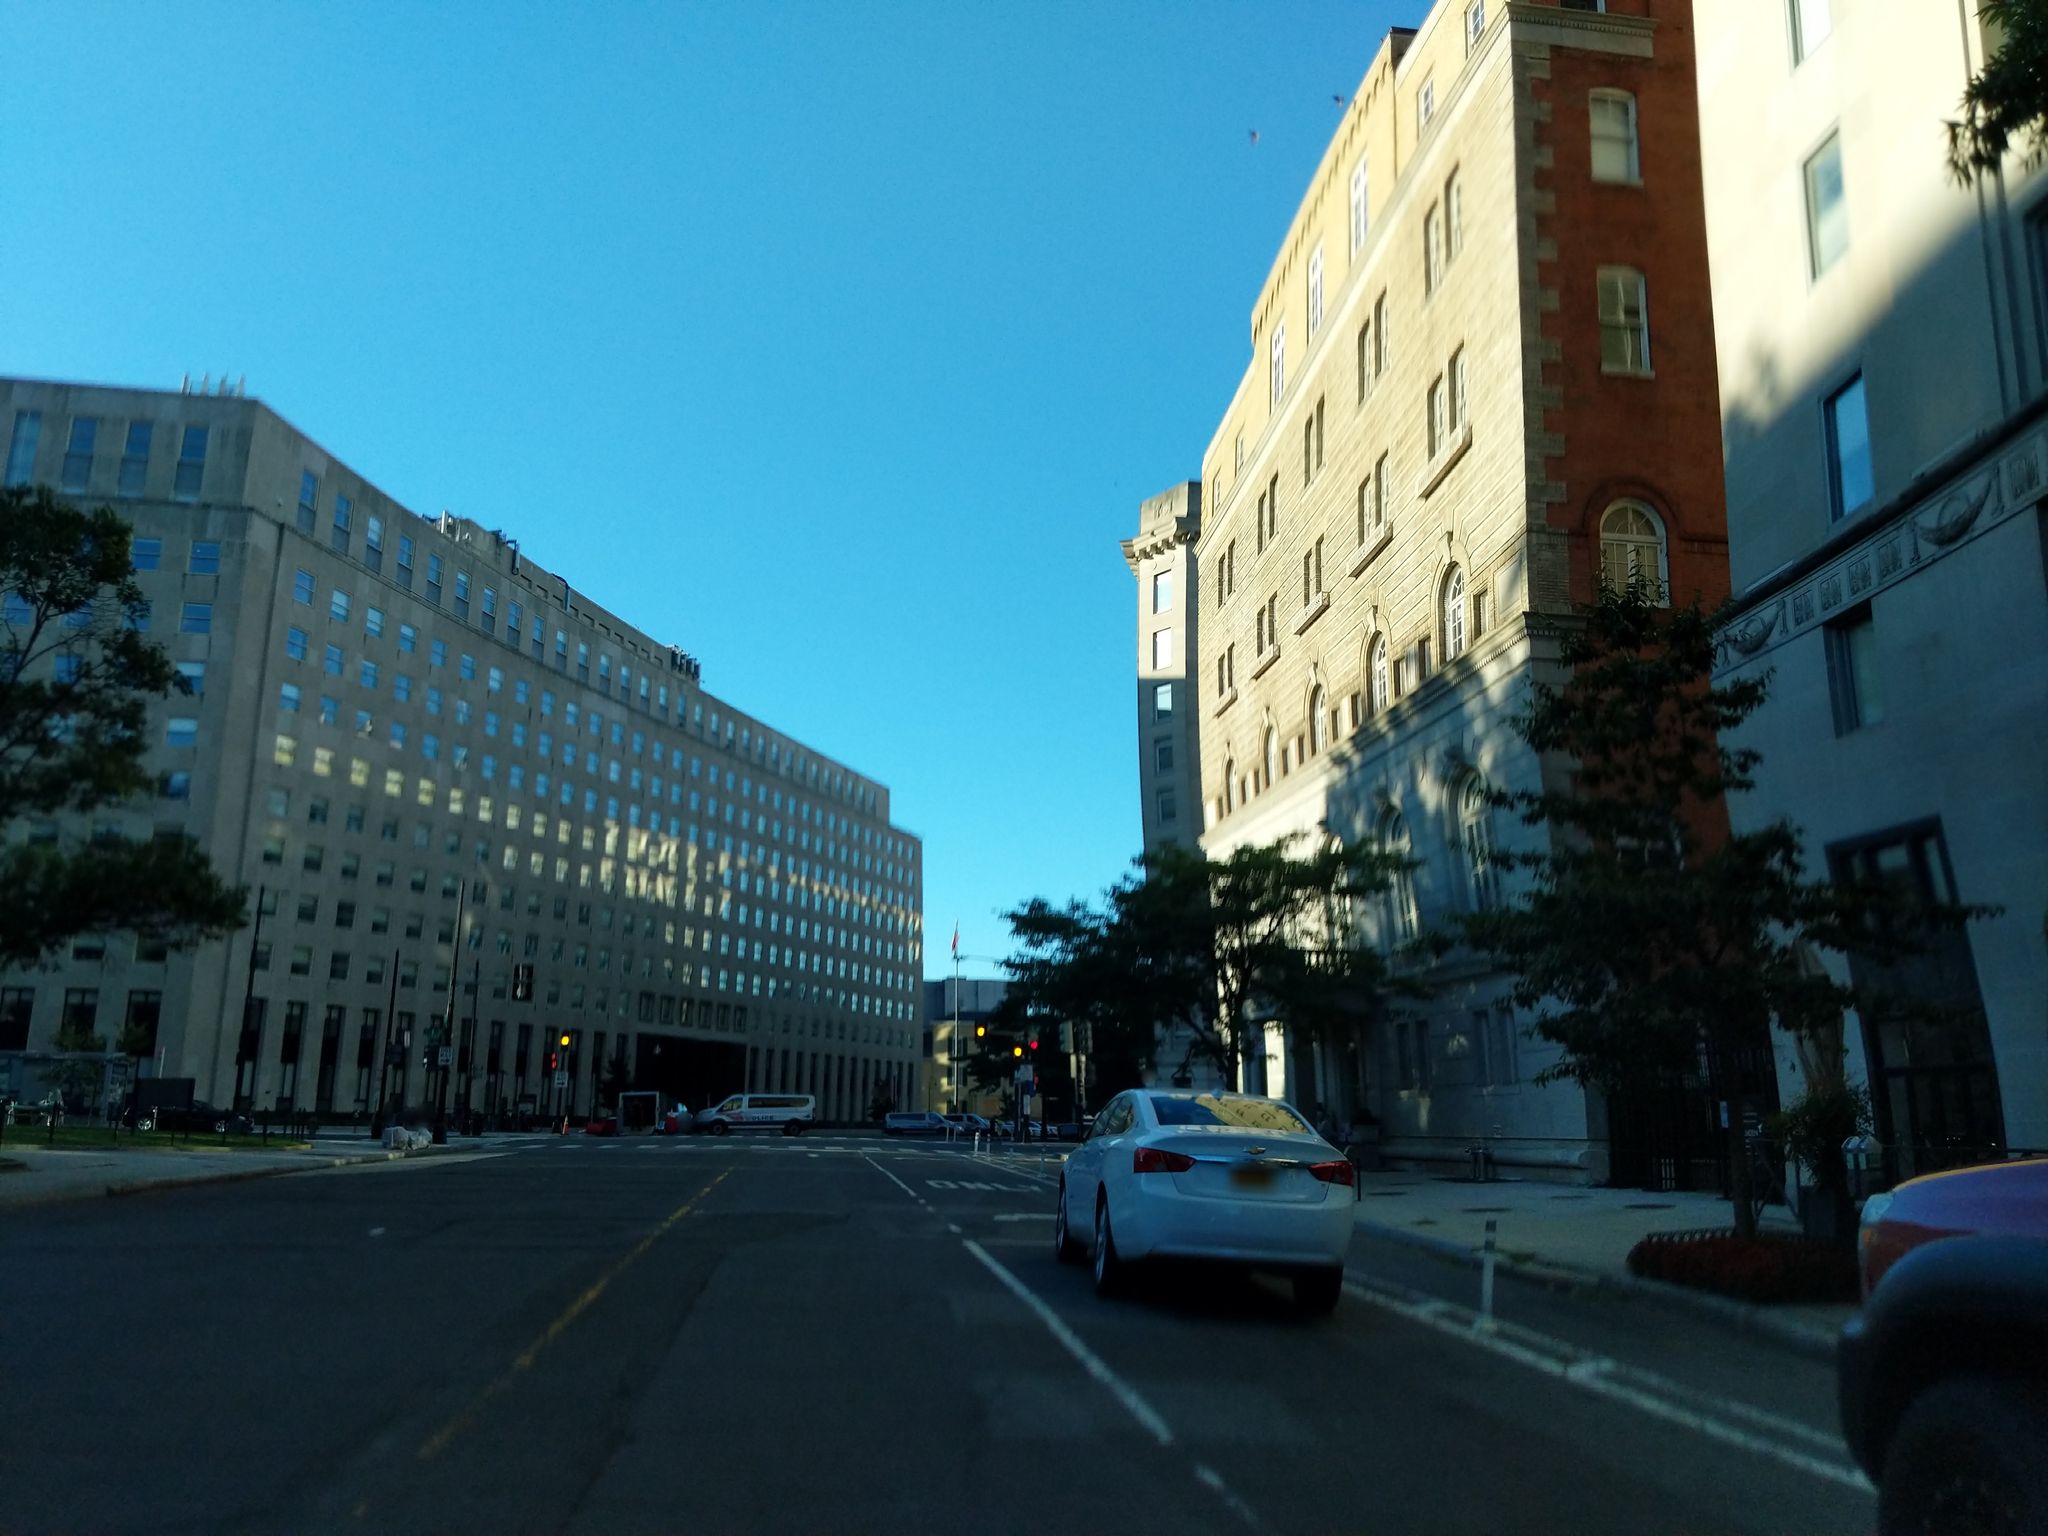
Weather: clear
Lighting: day
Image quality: good
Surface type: driving surface
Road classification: cycleway
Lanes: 4, 3, 5
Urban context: urban centre
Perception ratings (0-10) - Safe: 6.09, Lively: 9.71, Beautiful: 5.05, Boring: 1.88, Depressing: 0.57, Wealthy: 8.61